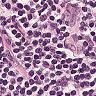
Metastatic tissue present: no